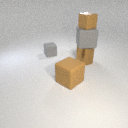
small brown rubber cube above large gray rubber cube